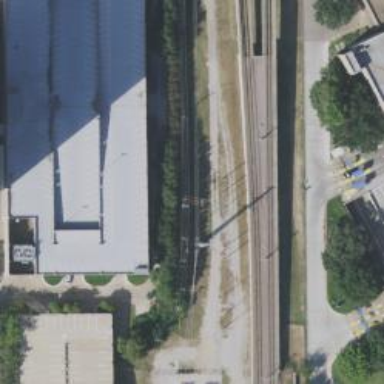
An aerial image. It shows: Light rail railway with electrified contact line.